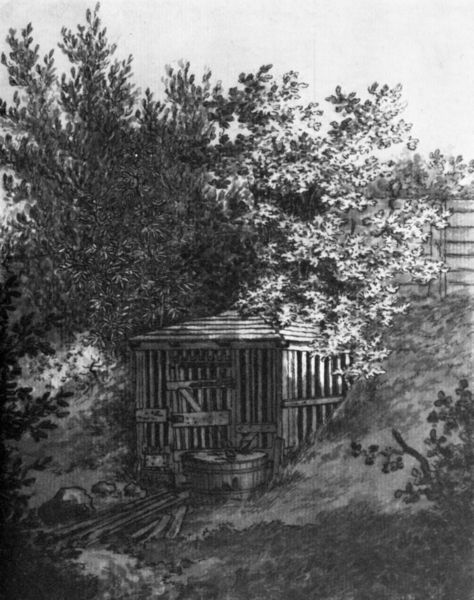
Titel: Quelle im Frederiksberger Garten I
Künstler: Caspar David Friedrich
Standort: Dresden
Institution: Staatliche Kunstsammlungen, Kupferstich-Kabinett
Schlagwörter: baum, blätter, felsen, himmel, laub, schatten, wasser, weiß, bäume, landschaft, äste, grau, hell, holz, licht, schwarz, skizze, tür, zeichnung, dach, gebäude, gras, haus, rasen, schloss, wiese, zaun, malerei, stein, steine, bild, ast, gräser, hügel, natur, strauch, zweige, busch, büsche, gatter, gebüsch, hütte, sonne, sträucher, blatt, pflanze, pflanzen, brunnen, schuppen, garten, abhang, fels, hang, mauer, ziegel, tag, klein, monochrom, latten, türe, idylle, häuschen, balken, bretter, tor, foto, fotografie, versteckt, eingang, keller, tusche, zisterne, stangen, buch, scheune, kohle, zweig, idyllisch, druck, schwarz weiss, radierung, stich, aquatinta, bleistift, fass, wanne, zuber, werkzeug, holzhütte, romantisch, gehölz, stall, trog, versteck, gesträuch, holzfass, bottich, käfig, waschzuber, rückzug, fotographie, laube, lavierung, latte, bretterzaun, verschlag, weinberg, bahndamm, zeltdach, bunker, gartenhaus, nutzgarten, gartenlaube, shack, gehege, riegel, geheim, bohnenstangen, eingangsanlage, erdkeller, geräteschuppen, holzschuppen, holzwannd, hütte baum, komposthaufen, querriegel, regenfass, regentonne, unterschlupf, holzlatte, logs, waschtrog, bottch, wasserfass, wasserbottich, um 1870, clo, \barrels, stiks, nice out